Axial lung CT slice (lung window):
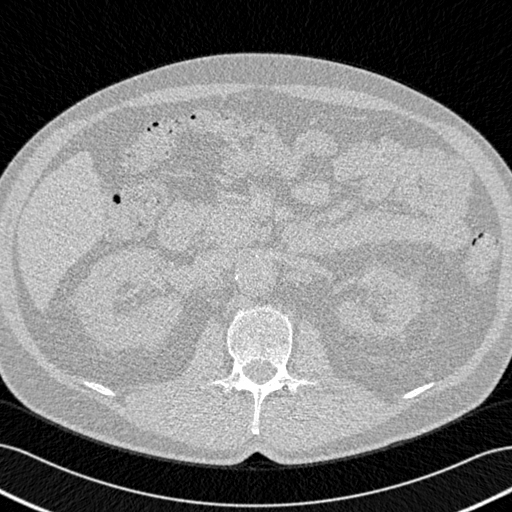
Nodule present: no